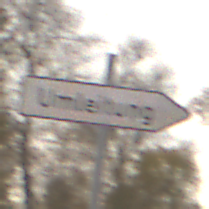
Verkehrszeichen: UmleitungswegweiserRechtsweisend
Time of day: MorningAfternoon
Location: Outdoor (Nature)
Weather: Overcast
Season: NotSpecified
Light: Natural